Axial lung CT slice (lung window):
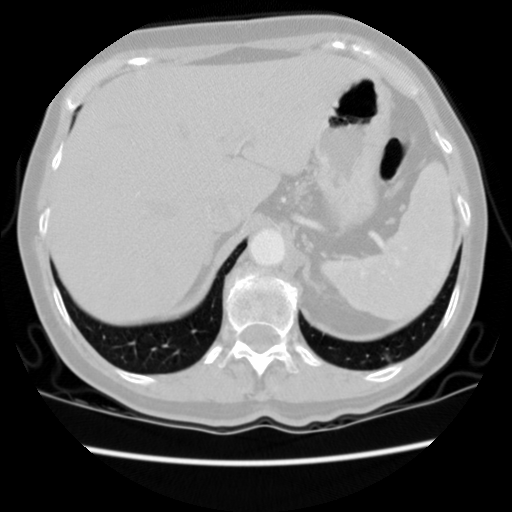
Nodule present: no